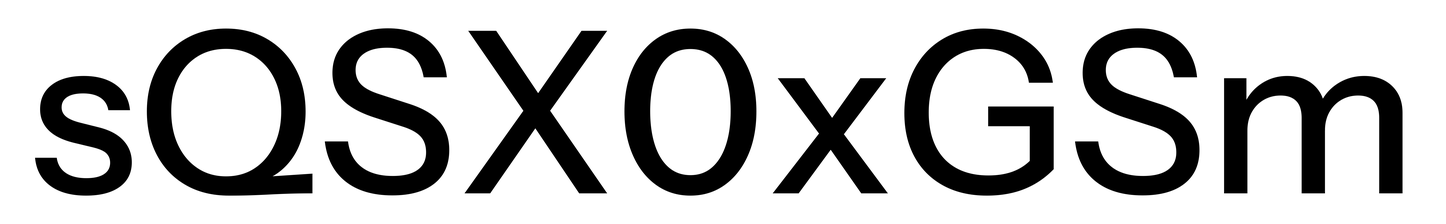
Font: InstrumentSans_Medium